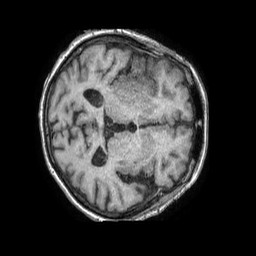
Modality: T1w
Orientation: axial
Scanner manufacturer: philips
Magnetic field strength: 1.5 T
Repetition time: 0.007841 s
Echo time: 0.003586 s